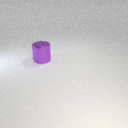
large purple metal cylinder